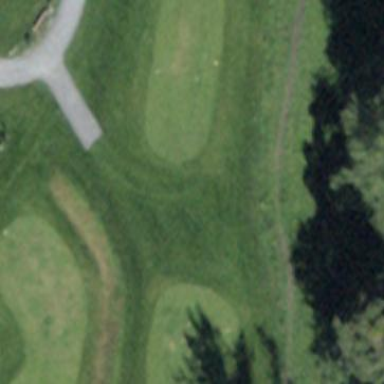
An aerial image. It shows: Golf tee.